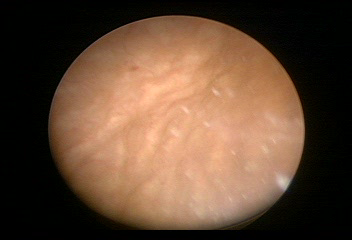
Modality: WLC
Class: Normal mucosa
Bladder cancer association: No